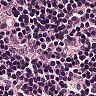
Metastatic tissue present: no